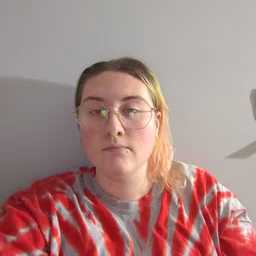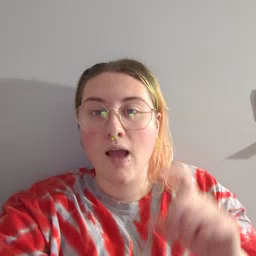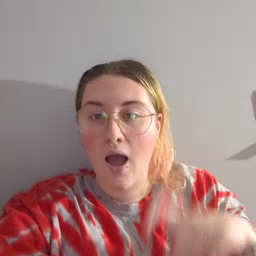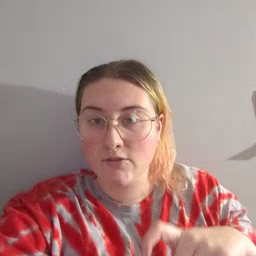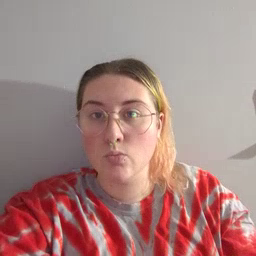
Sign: haveto